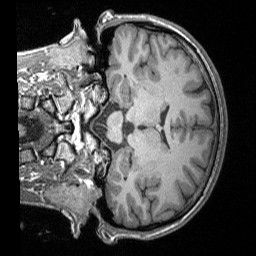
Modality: T1w
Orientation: coronal
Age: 22
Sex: female
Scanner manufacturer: siemens
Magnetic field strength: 3 T
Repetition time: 1.9 s
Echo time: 0.00252 s